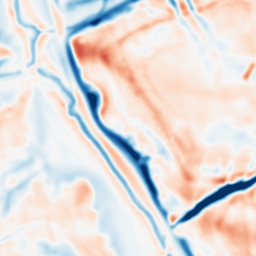
Category: multiscale
Decomposition family: dog_multiscale
Decomposition parameters: sigma_ratio: 1.6
n_scales: 3
base_sigma: 2
Upsampling method: edge_directed
Upsampling parameters: scale: 2
Upsampling scale: 2